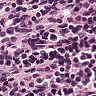
Metastatic tissue present: no